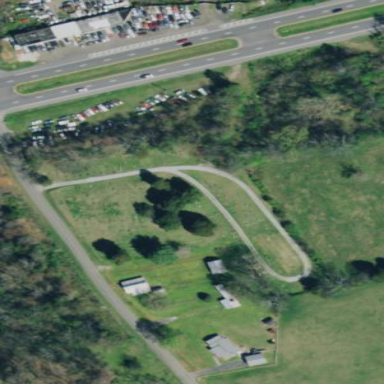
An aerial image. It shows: Cemetery.